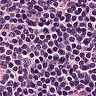
Metastatic tissue present: no